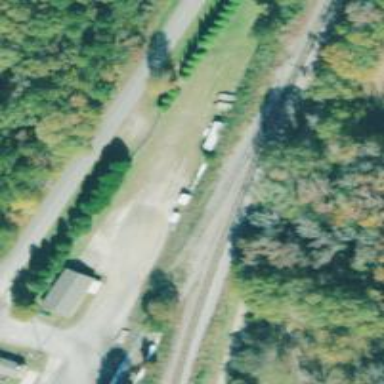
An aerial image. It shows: Lumber spur railway line for freight transport.